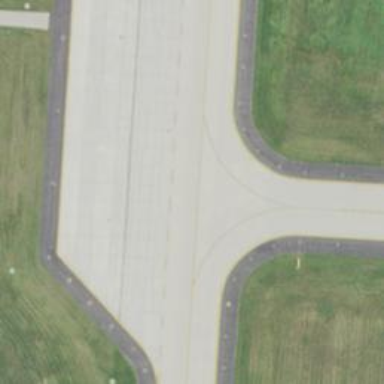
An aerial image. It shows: Image of taxiway at airport.